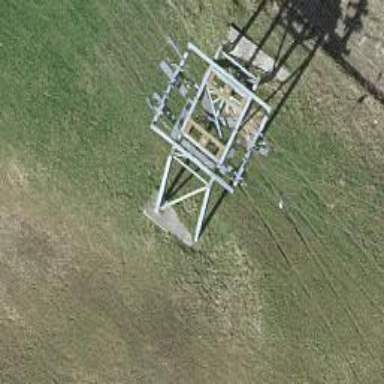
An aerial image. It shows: Pylon for aerialway.